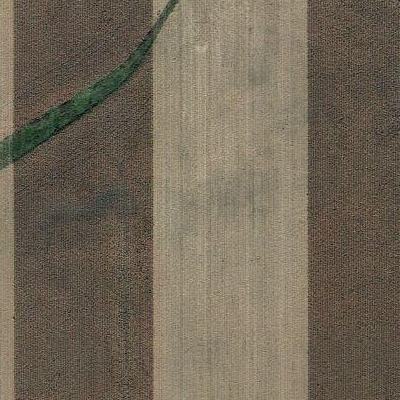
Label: bField